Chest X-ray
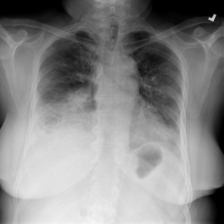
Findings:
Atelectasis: negative
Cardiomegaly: negative
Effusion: negative
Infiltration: positive
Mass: positive
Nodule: negative
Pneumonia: negative
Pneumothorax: negative
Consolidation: negative
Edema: negative
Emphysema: negative
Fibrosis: negative
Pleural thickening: negative
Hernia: negative